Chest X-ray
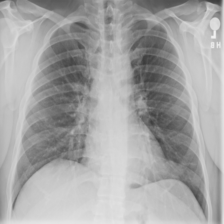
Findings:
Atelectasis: positive
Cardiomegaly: negative
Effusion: negative
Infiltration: negative
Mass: negative
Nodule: negative
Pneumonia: negative
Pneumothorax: negative
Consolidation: negative
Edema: negative
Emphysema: negative
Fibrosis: negative
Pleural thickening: negative
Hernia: negative